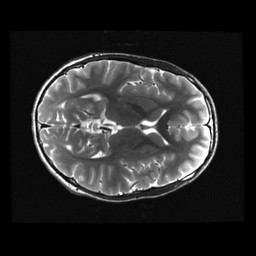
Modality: T2w
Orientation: axial
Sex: male
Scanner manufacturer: ge
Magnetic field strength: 3 T
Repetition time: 5 s
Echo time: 0.101 s